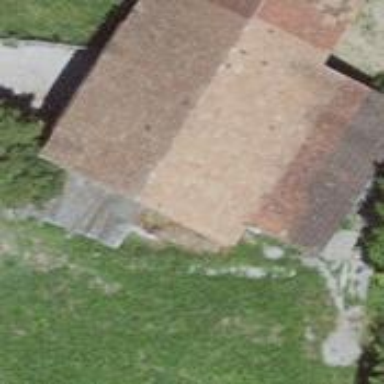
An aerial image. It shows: Rural barn.